Field crop: maize
Growth stage: 1
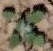
Species: chenopodium